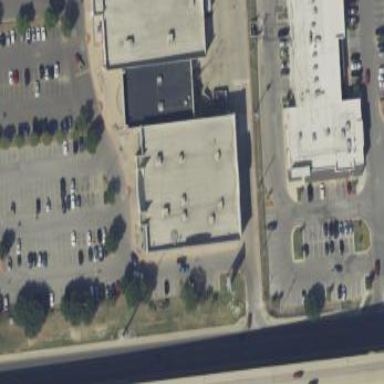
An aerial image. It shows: Retail building.